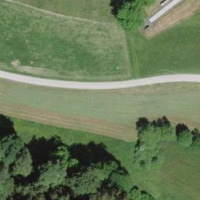
EUNIS habitat code: 24
Species observed at this site:
Leucanthemum vulgare